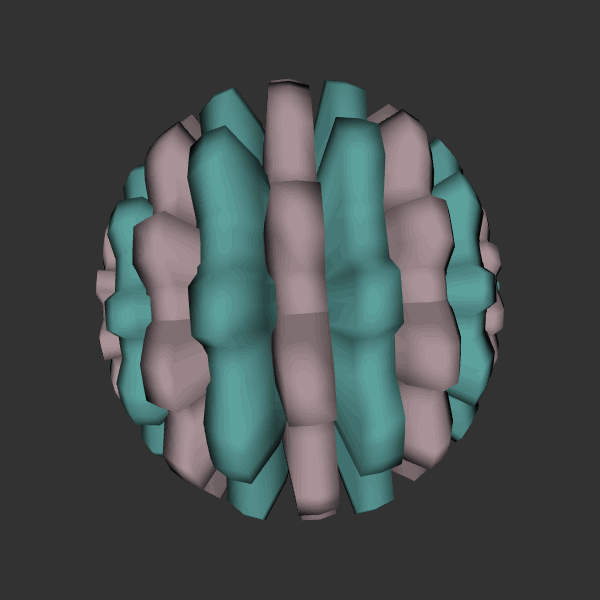
Background: dark